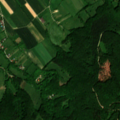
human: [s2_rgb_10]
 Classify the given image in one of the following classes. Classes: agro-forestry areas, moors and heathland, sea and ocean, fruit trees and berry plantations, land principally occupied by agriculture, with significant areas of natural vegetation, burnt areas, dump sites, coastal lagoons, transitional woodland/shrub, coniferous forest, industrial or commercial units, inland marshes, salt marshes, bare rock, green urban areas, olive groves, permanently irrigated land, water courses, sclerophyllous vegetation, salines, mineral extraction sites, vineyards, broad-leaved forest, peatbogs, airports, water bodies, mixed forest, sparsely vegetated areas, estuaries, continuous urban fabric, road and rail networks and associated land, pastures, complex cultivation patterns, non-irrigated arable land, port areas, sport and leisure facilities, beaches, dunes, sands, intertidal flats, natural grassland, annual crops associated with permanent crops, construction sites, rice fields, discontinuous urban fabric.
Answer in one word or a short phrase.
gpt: discontinuous urban fabric, non-irrigated arable land, land principally occupied by agriculture, with significant areas of natural vegetation, broad-leaved forest